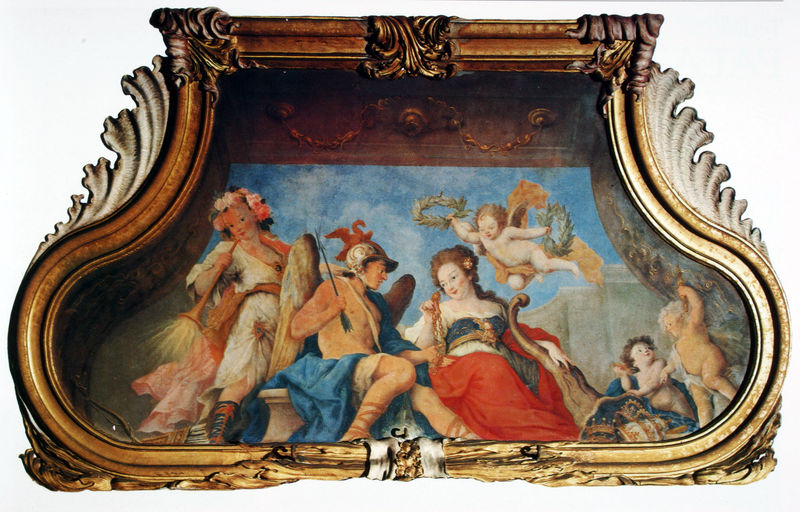
Titel: Palazzo Madama, Camera di Madama Reale, Deckenfresko
Standort: Torino
Institution: Palazzo Madama e Casaforte degli Acaja
Schlagwörter: akt, blau, feder, flügel, gemälde, gott, himmel, mann, nackt, schatten, umhang, vogel, weiß, wolken, frauen, menschen, ausschnitt, blumen, braun, bunt, frau, frisur, grau, haar, holz, kleid, kleider, licht, männer, schmuck, szene, blüte, blüten, dame, rot, schleier, tuch, fächer, malerei, ornament, rock, feier, jung, wand, architektur, barock, diener, federn, mensch, rahmen, silber, bildnis, füllhorn, instrument, möbel, porträt, gold, haare, mantel, reich, sitzend, decke, gewänder, kind, personen, girlande, musik, person, dekolletee, krone, locken, rokoko, rosa, fliegen, kinder, engel, putte, putto, ranken, schwan, jungen, knaben, afrika, kette, romantik, kissen, dick, kartusche, detail, büste, wandgemälde, wandmalerei, stuck, sandalen, faltenwurf, holzrahmen, junge, bögen, kurven, truhe, knabe, maske, orient, umrahmung, schönheit, soldat, schlange, helm, allegorie, kranz, lorbeer, lorbeerkranz, schnitzerei, sandale, verführung, jäger, götter, olymp, krieger, krönung, blumenkranz, venus, tiara, blütenkranz, kränze, deckengemälde, fresko, hermes, fanfare, götterbote, merkur, amor, posaune, putten, maria, wandbild, bote, gabe, turban, miniatur, erzengel, putti, gottheiten, pfeil, einfassung, verkündigung, kronen, akanthus, deckenmalerei, lunette, lorbeerkränze, supraporte, rocaille, decken, trompete, muscher, personifikationen, deckenfresko, aphrodite, holzeinfassung, eahmen, engelsflügel, römersandalen, sodlat, soldat helmbusch, kriegerhelm, #helm, hermens